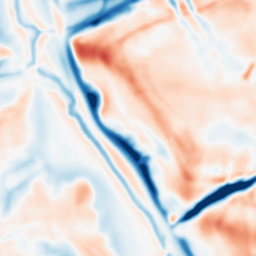
Category: multiscale
Decomposition family: dog_multiscale
Decomposition parameters: sigma_ratio: 1.4
n_scales: 5
base_sigma: 2
Upsampling method: linear_exact
Upsampling parameters: scale: 8
Upsampling scale: 8